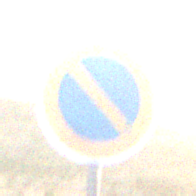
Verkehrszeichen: EingeschraenktesHalteverbot
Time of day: SunriseSunset
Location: Outdoor (Nature)
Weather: PartlyCloudy
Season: NotSpecified
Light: Natural